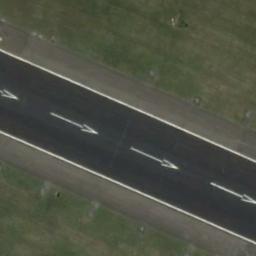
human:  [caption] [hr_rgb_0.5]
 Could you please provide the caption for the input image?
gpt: The runway is on the grass .

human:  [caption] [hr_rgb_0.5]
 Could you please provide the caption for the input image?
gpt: Next to the runway is a green lawn with white arrow signs on the runway .

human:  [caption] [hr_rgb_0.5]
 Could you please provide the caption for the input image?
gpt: The runway is surrounded by grass .

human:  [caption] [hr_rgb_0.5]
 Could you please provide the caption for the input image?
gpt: The runway with some arrow markings goes through the lawn .

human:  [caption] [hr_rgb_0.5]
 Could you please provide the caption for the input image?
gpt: There are green lawns beside the runway .